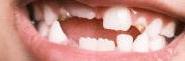
Condition: hypodontia